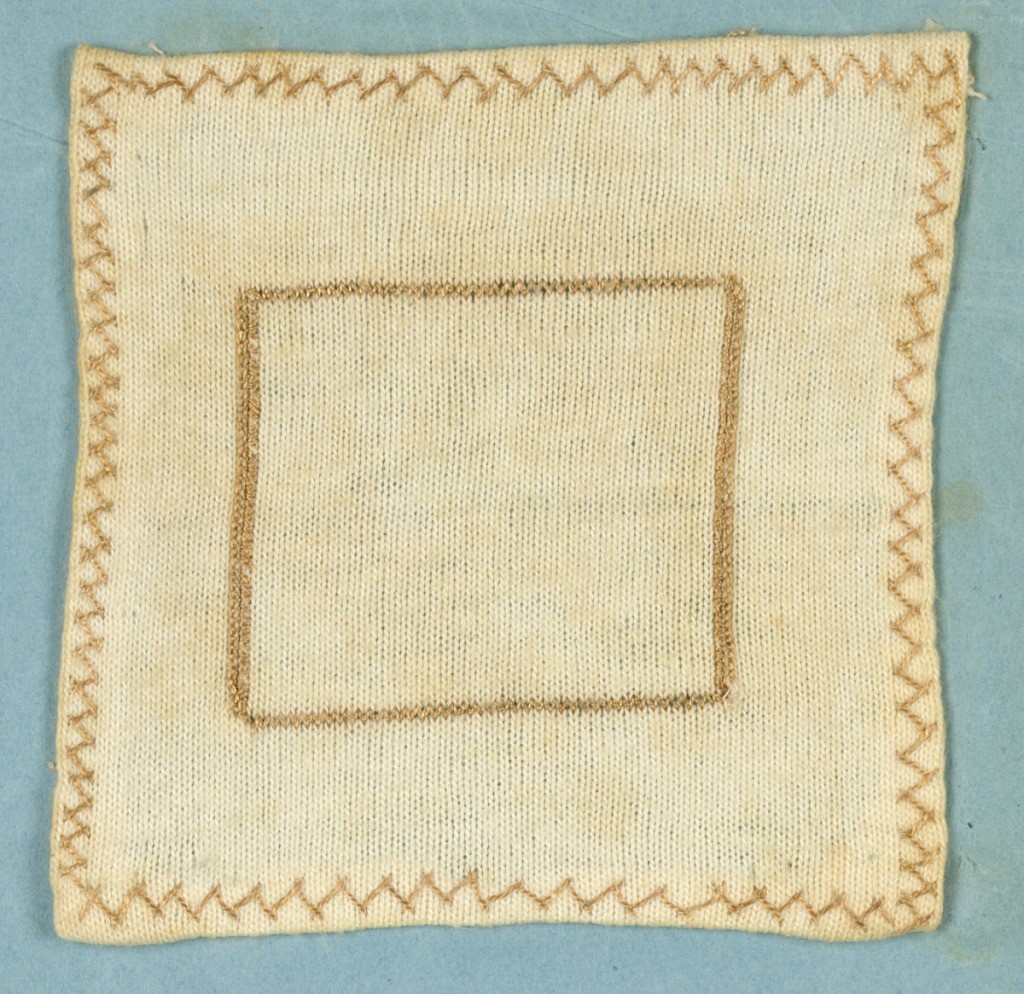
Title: Sewing instruction book samples
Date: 1829
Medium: wool, cotton, linen, silk Technique:
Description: A) Square of white linen with a patch sewed with red silk.b) Eight-pointed star made of four pieces of red and four pieces of yellow flannel.c) Square of knitted material with cat-stitching at borders and square set in with yellow silk.d) Square with opening re-inforced by a patch and buttonholing, ornamented with black stitches and running in green and yellow silk. Components a-d) marked "9th Class Specimens."